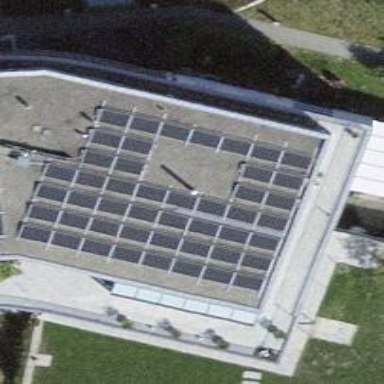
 consisting of solar photovoltaic panels."